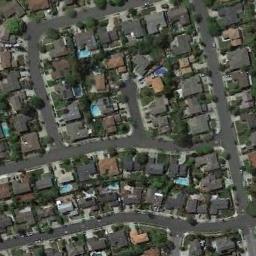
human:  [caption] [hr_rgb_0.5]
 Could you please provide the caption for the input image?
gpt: A dense residential area has lots of houses arranged neatly while some roads go through the residential area .

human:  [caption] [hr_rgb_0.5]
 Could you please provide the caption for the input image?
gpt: There are several paths around the house .

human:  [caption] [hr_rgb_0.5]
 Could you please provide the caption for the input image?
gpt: There are many roads and neatly arranged houses and trees in densely populated areas .

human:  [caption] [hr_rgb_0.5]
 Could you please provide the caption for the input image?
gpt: The dense residential is next to the road and some trees .

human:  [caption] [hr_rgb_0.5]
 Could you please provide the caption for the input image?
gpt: There are many buildings arranged neatly on dense residential area .